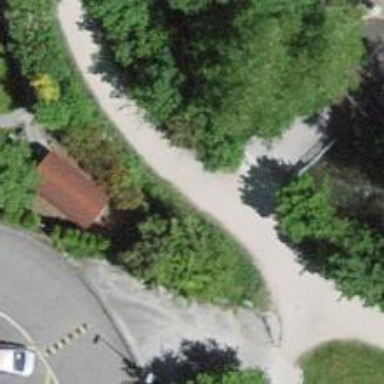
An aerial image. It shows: Compacted footway.